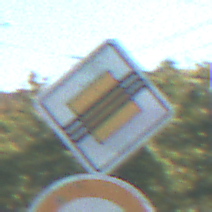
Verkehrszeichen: EndeVorfahrtsstrasse
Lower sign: UeberholverbotKraftfahrzeuge
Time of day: Midday
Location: Outdoor (Urban)
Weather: Clear
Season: NotSpecified
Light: Natural